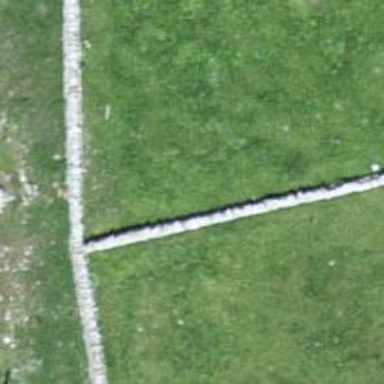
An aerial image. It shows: Wall made of dry stone.